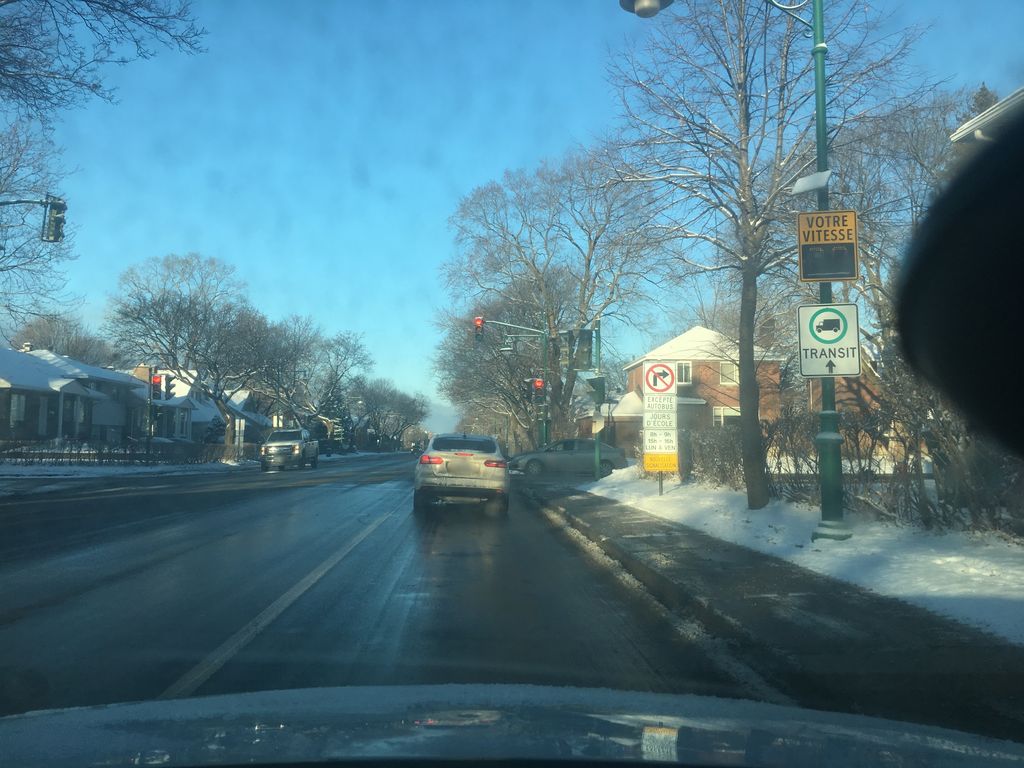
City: montreal